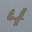
Label: 4